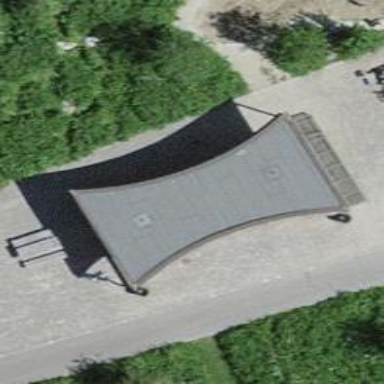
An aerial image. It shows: Bench.